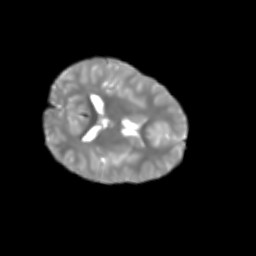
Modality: T2w
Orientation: axial
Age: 7
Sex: female
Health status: healthy